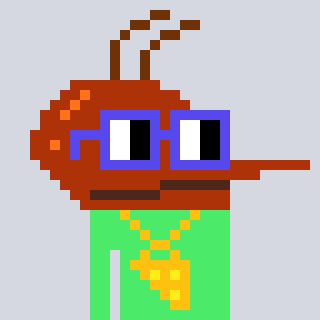
a pixel art character with square blue glasses, a mosquito-shaped head and a teal-colored body on a cool background